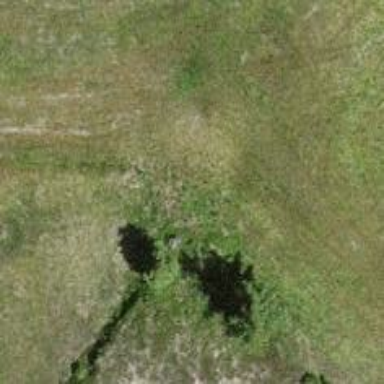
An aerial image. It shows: Single tag "natural: tree."